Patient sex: F
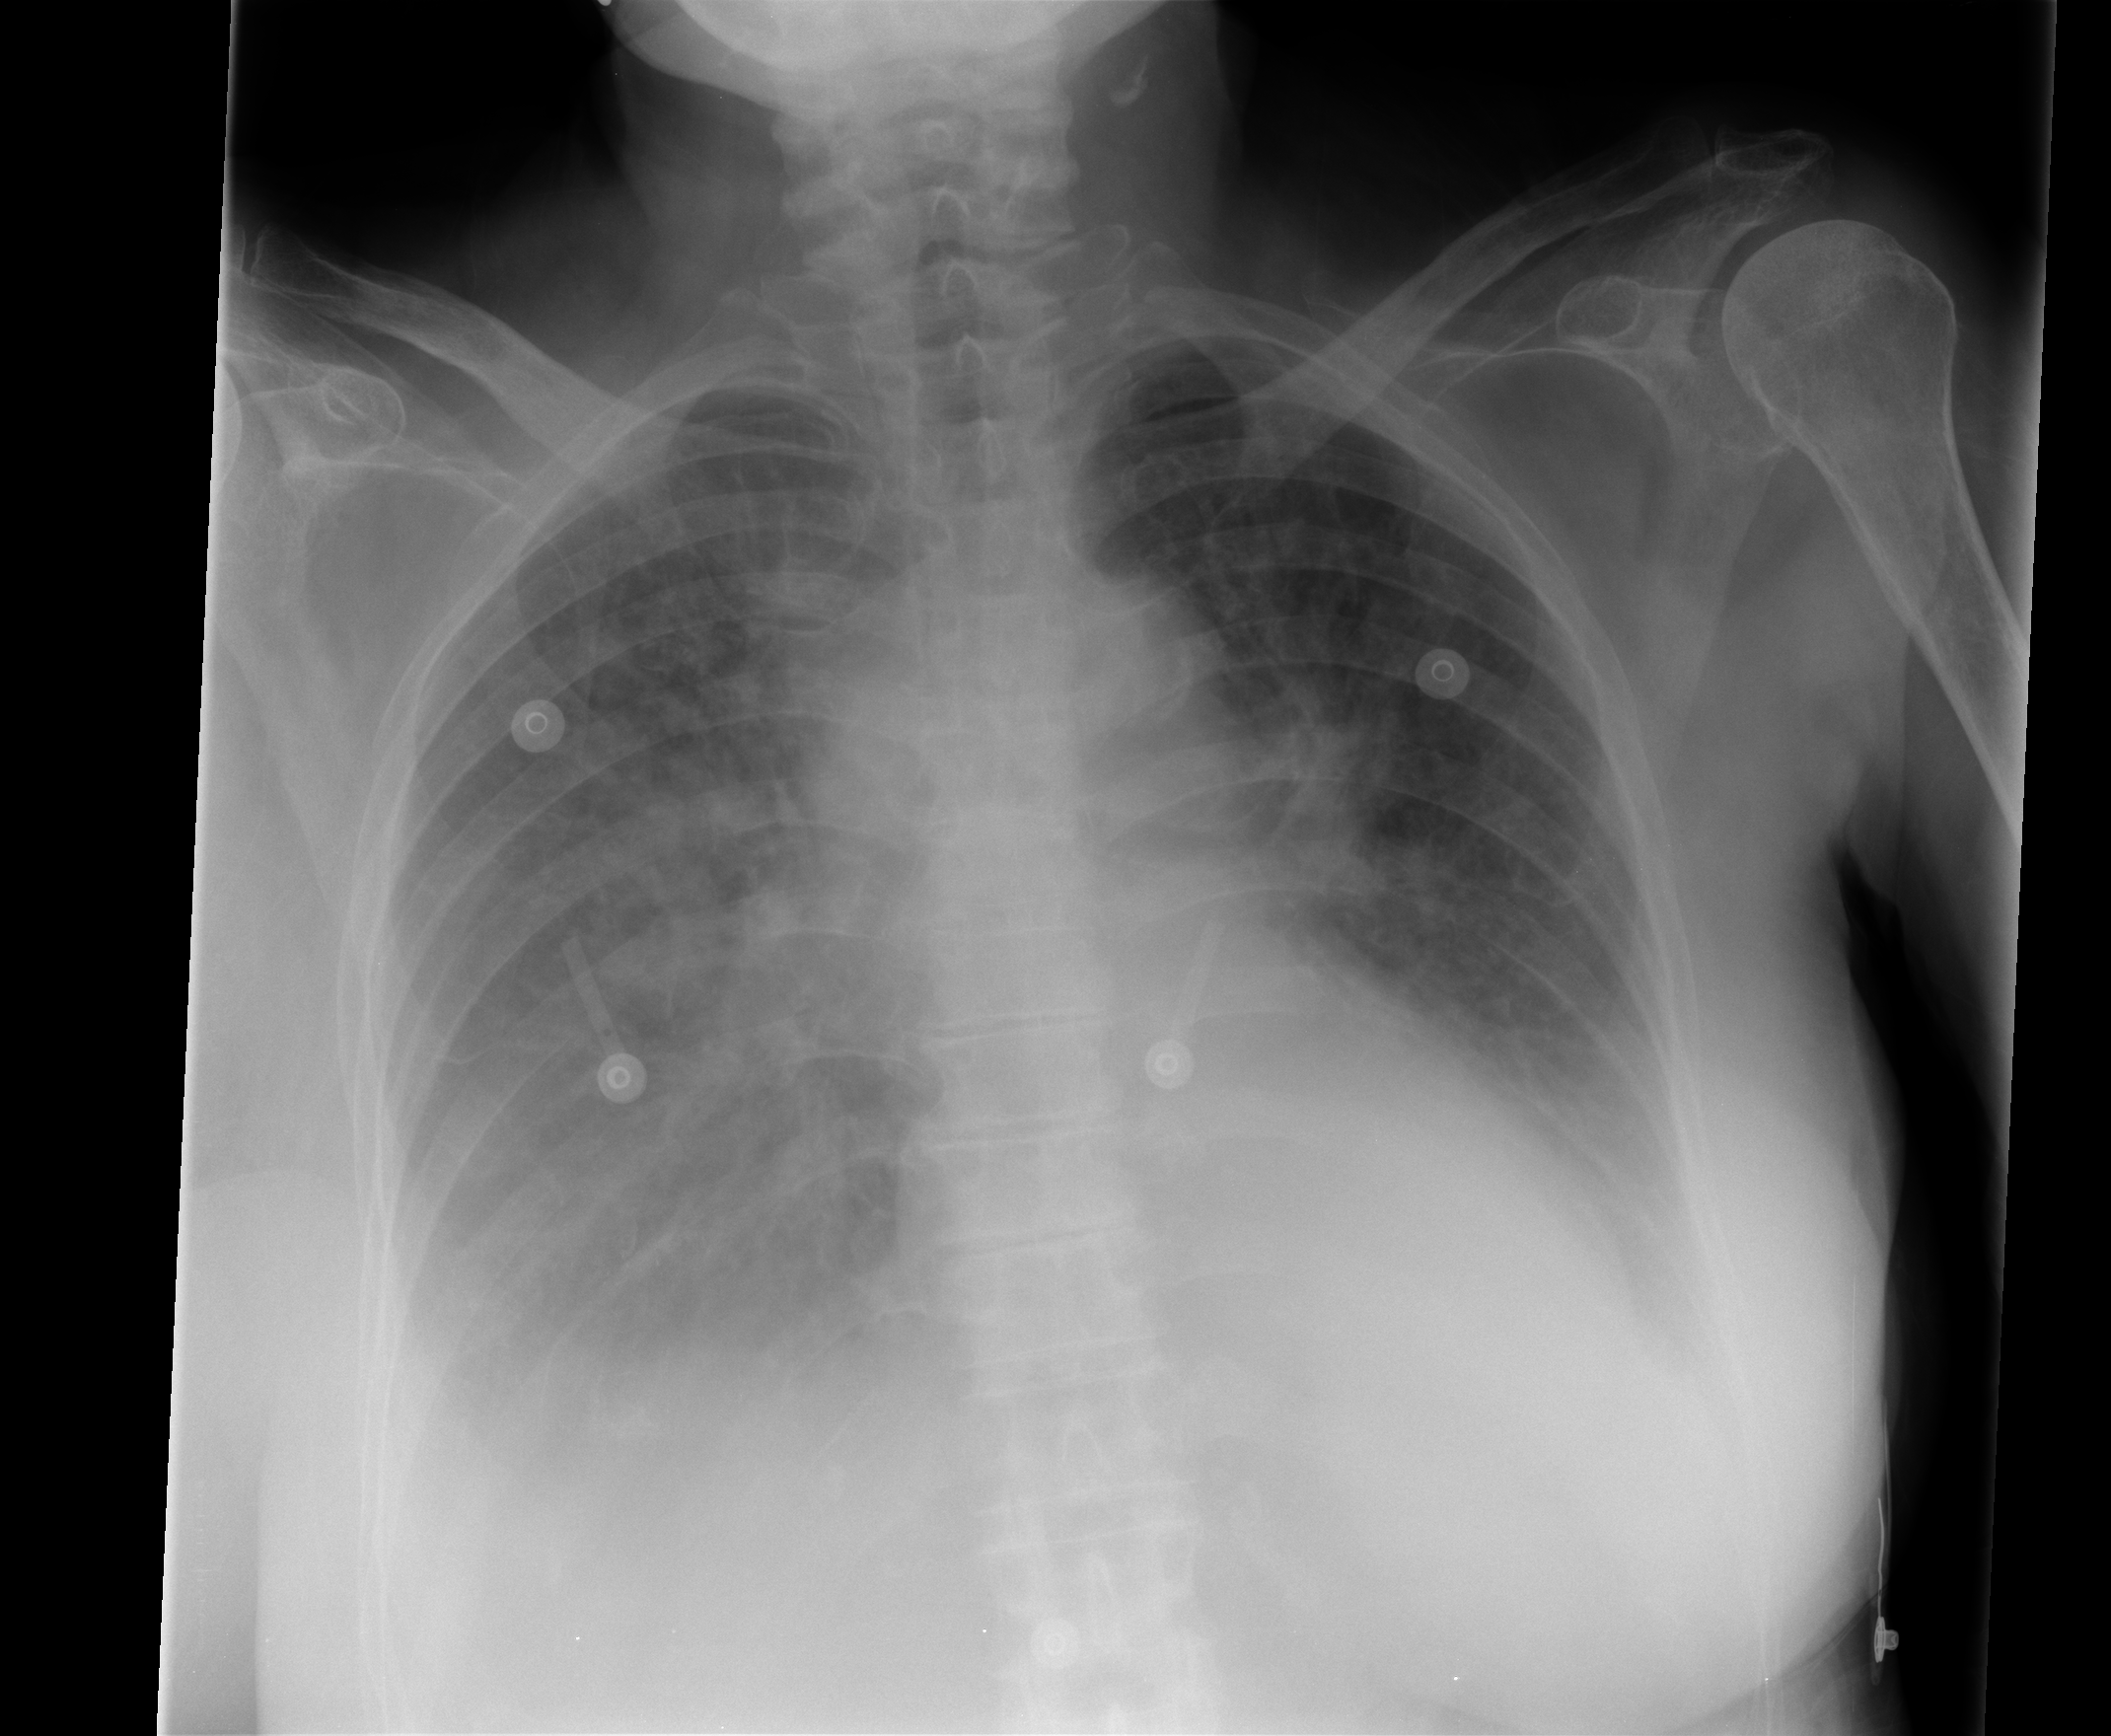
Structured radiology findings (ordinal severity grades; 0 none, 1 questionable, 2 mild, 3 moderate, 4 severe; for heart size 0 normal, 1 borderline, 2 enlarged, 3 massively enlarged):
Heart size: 1
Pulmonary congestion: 2
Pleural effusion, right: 2
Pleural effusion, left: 2
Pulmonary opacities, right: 2
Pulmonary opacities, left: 0
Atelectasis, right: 2
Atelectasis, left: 2